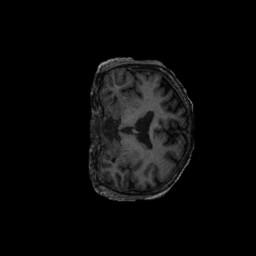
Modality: T1w
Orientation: coronal
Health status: ill
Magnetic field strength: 3 T